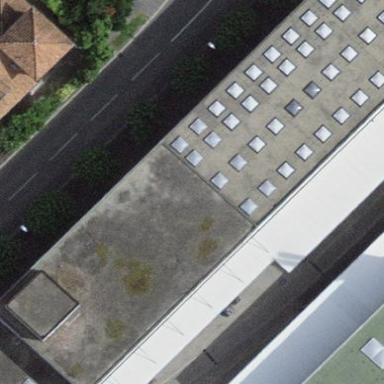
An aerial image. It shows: Industrial building.